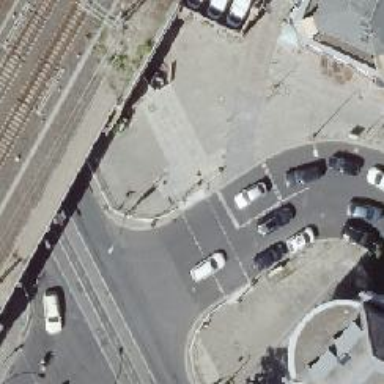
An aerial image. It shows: Road with traffic signals.